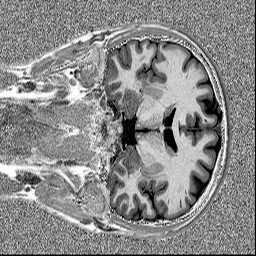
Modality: MP2RAGE
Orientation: coronal
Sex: male